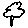
Label: tree